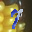
Label: 7